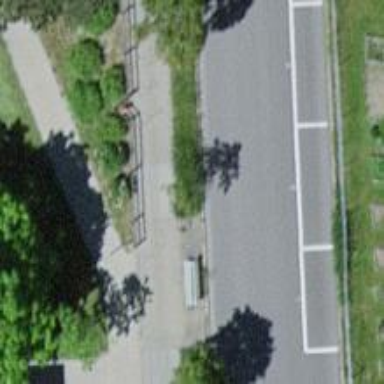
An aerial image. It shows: Bench for seating.